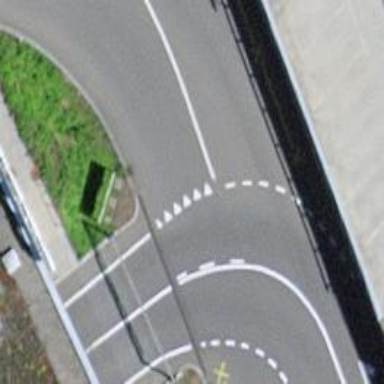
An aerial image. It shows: Road with "give way" sign.